Interaction volume radius: 5 \u00c5
Interaction volume height: 15 \u00c5
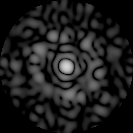
Disorder parameter: 0.8101